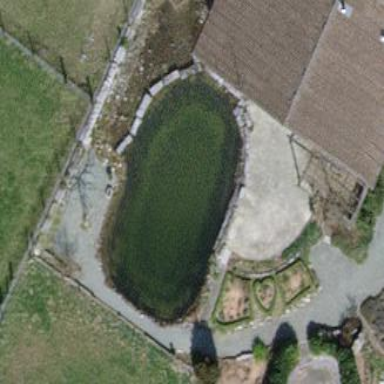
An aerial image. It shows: Peaceful pond surrounded by nature.